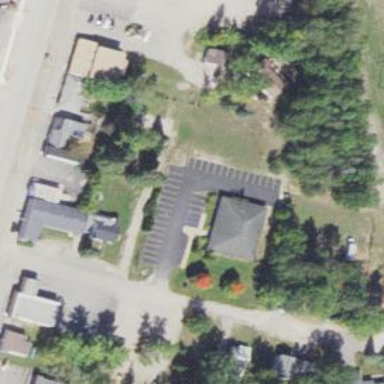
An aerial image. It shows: Healthcare clinic is depicted in the image.